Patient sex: F
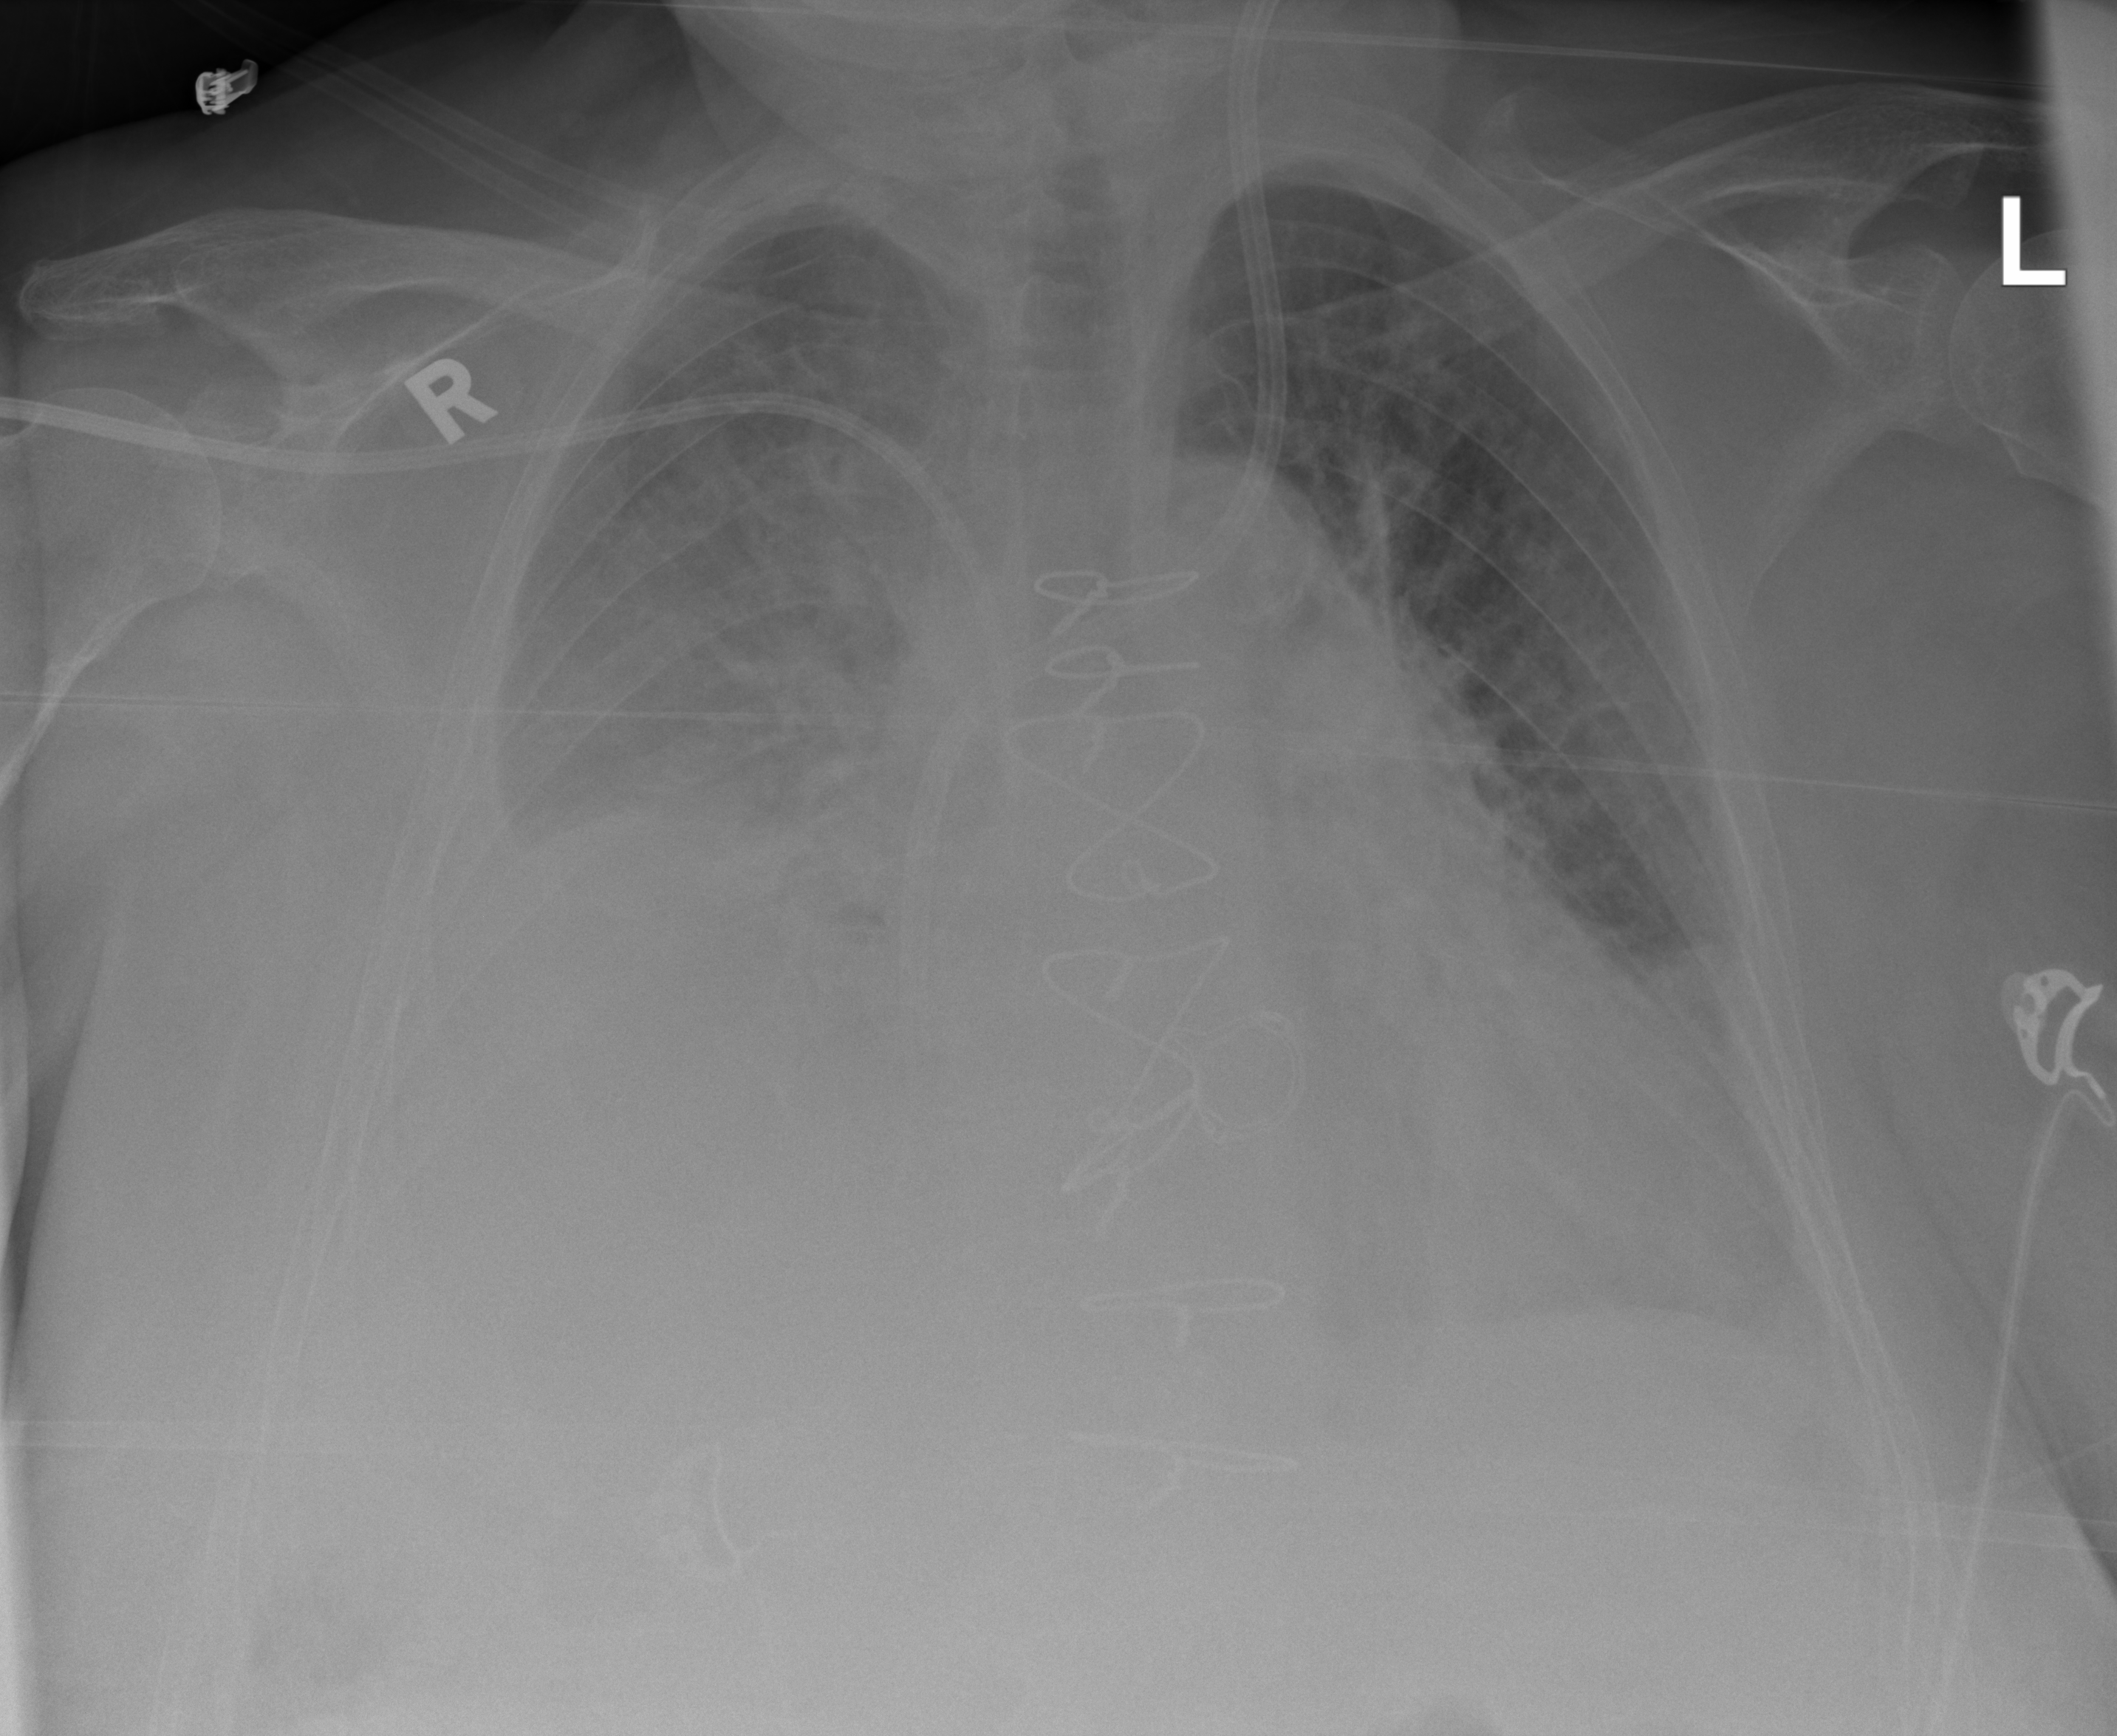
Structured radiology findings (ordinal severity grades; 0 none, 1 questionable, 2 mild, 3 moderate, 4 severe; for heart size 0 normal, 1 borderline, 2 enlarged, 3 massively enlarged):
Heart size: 2
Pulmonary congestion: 2
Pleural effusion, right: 3
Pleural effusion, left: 2
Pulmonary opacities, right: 2
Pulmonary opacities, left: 2
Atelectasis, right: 3
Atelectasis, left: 2